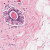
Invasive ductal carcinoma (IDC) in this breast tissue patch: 0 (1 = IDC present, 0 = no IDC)